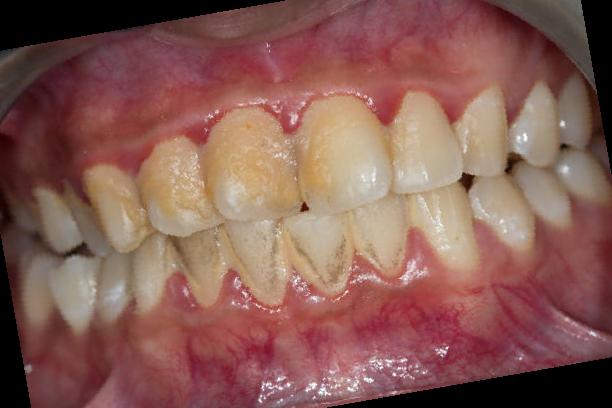
Condition: Calculus